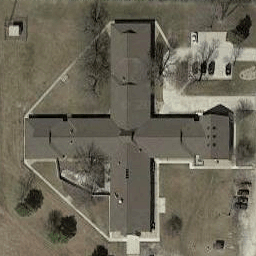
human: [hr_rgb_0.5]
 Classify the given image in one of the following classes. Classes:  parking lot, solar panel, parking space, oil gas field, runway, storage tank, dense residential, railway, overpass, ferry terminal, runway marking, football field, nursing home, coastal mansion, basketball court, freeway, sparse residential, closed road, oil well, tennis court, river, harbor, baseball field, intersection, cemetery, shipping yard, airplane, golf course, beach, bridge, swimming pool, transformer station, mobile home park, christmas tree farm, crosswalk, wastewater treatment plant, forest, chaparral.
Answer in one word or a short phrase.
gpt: nursing home